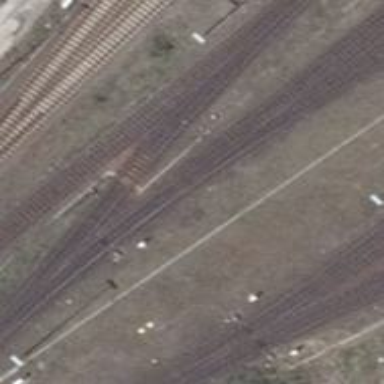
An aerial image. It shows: Railway switch.